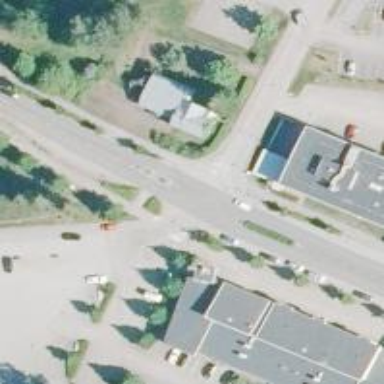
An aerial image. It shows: Uncontrolled crossing on the road.